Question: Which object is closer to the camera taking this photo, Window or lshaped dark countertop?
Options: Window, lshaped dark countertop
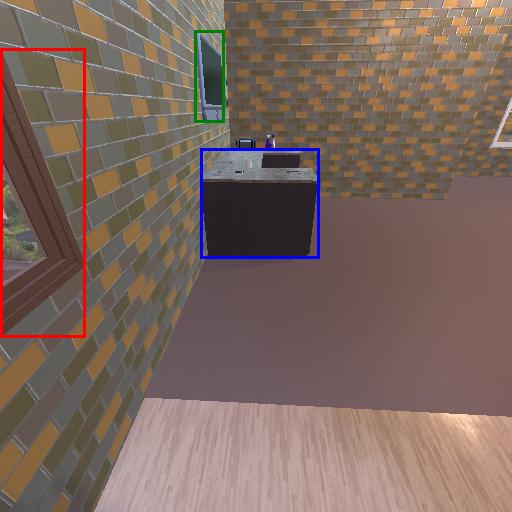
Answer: Window